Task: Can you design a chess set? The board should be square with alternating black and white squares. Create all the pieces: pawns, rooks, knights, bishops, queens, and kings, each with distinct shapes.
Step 5052:
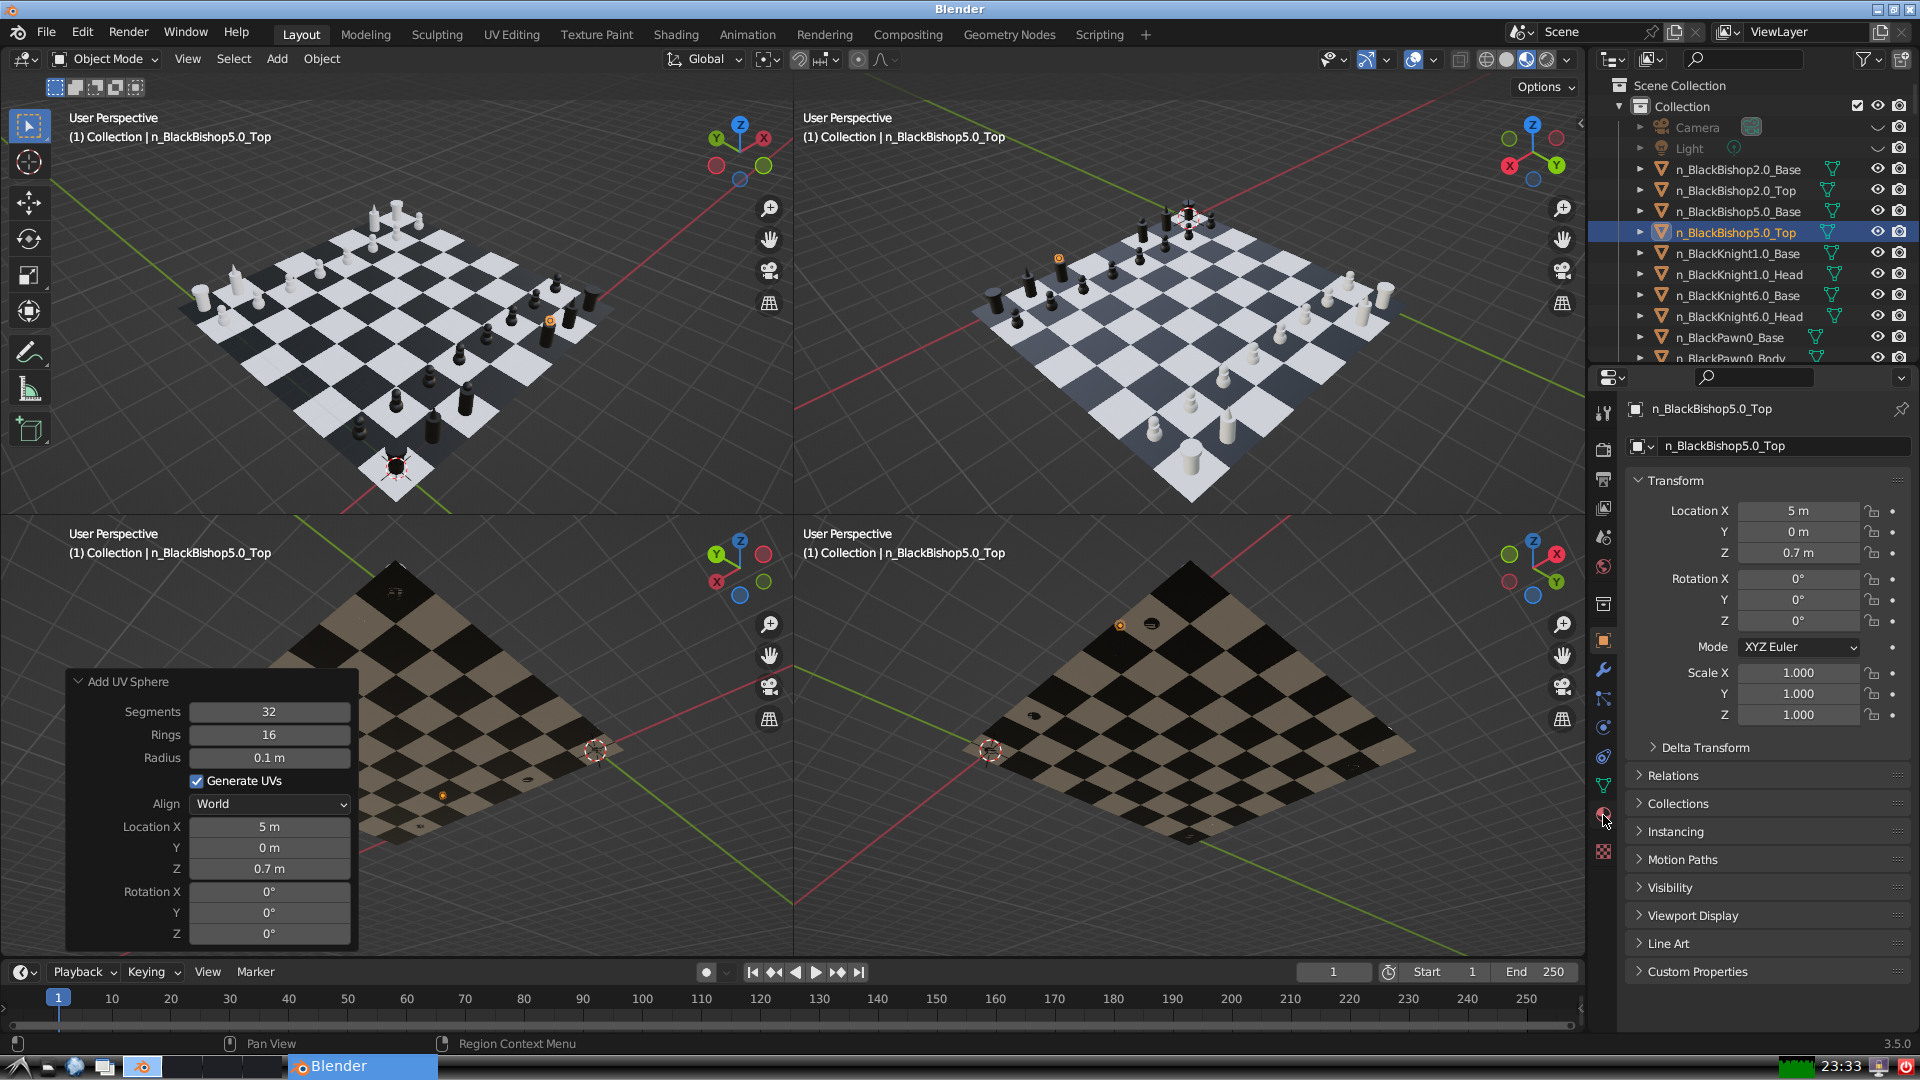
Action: click: no